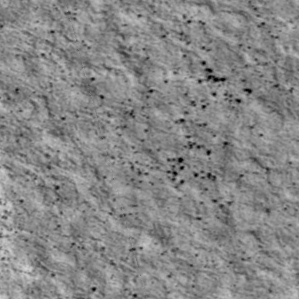
Label: non_frost